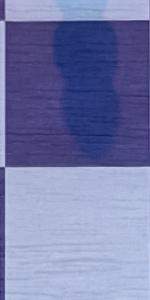
Label: Empty